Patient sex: M
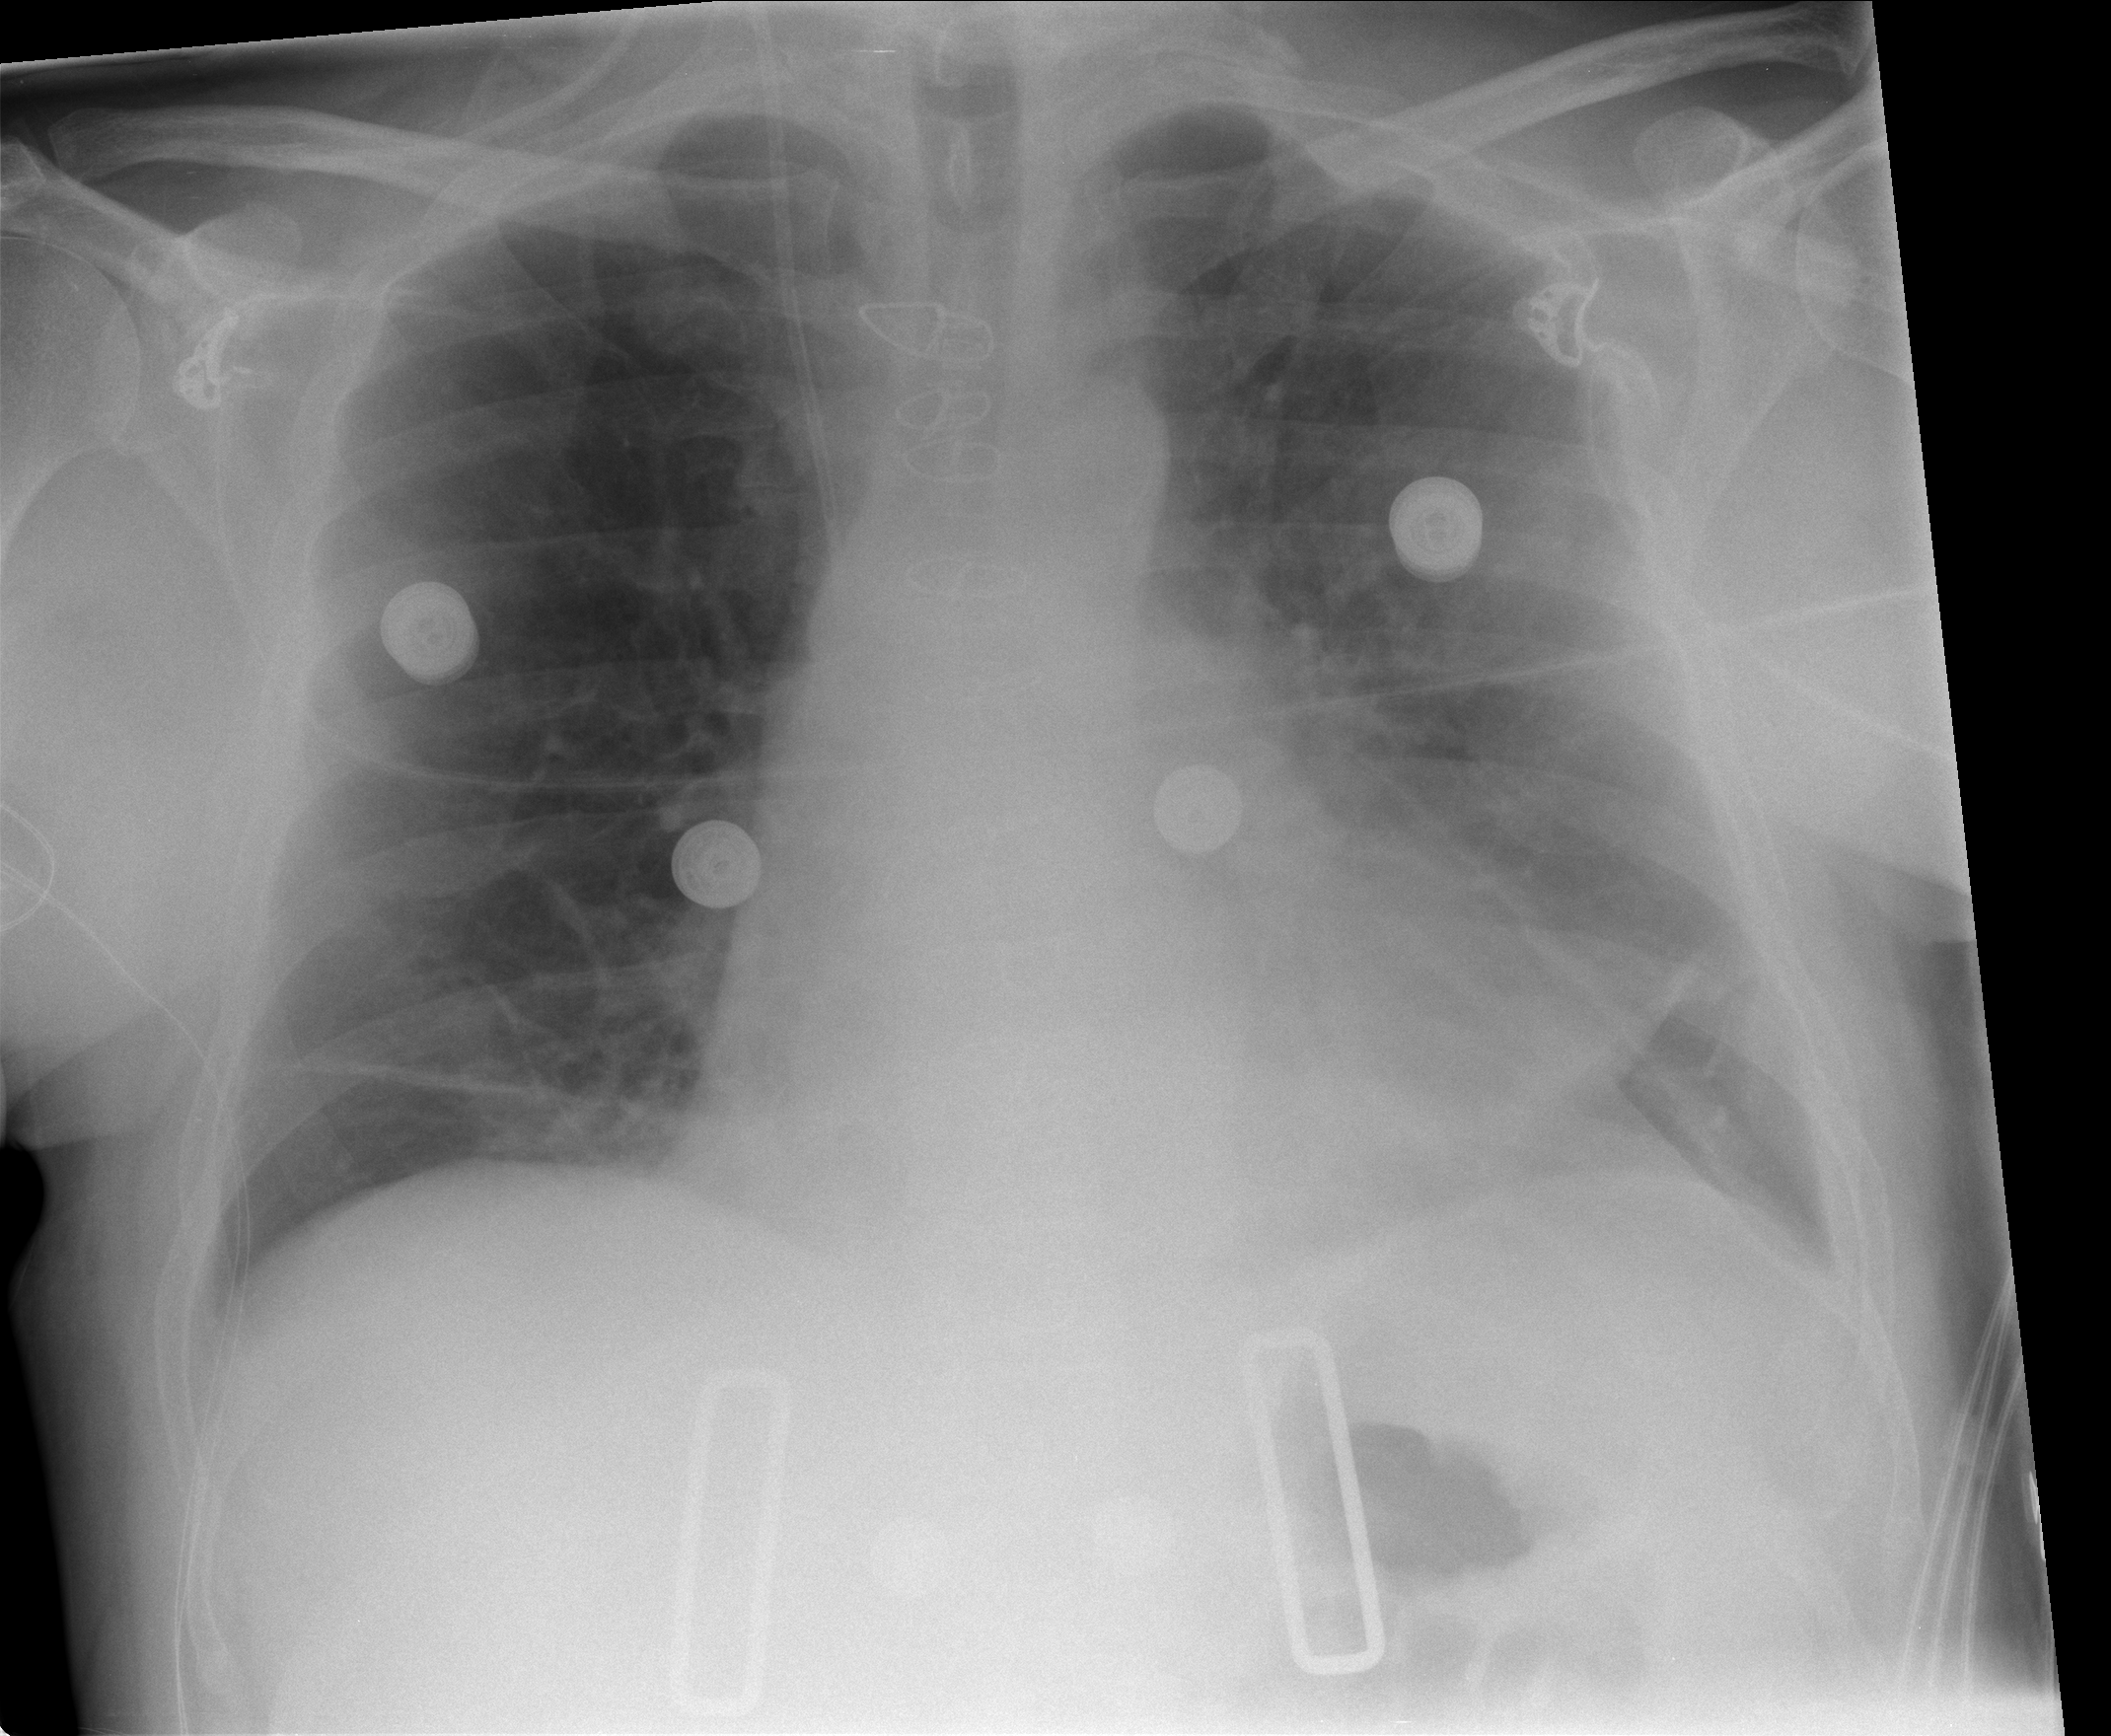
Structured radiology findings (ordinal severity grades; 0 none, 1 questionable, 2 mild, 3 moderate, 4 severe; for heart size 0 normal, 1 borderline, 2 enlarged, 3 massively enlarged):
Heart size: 2
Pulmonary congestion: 0
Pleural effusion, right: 0
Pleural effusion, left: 2
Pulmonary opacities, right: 1
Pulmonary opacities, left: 0
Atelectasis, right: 2
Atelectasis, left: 2